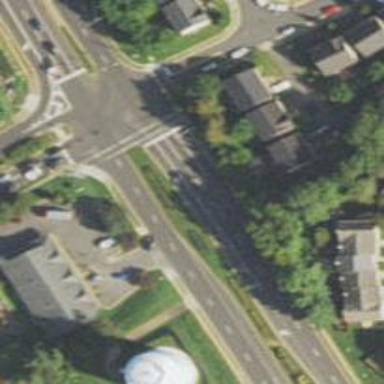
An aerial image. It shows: Unmarked crossing on the road.